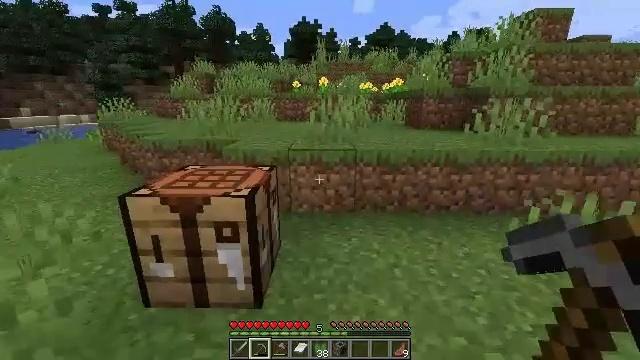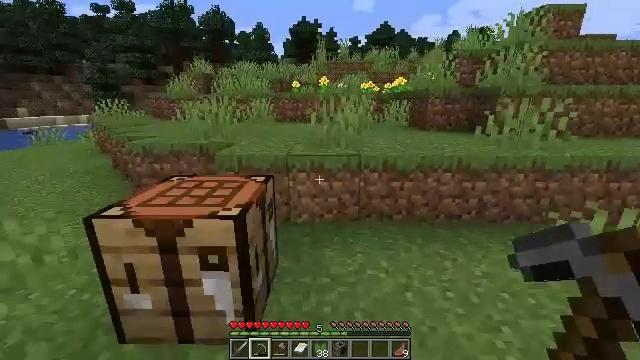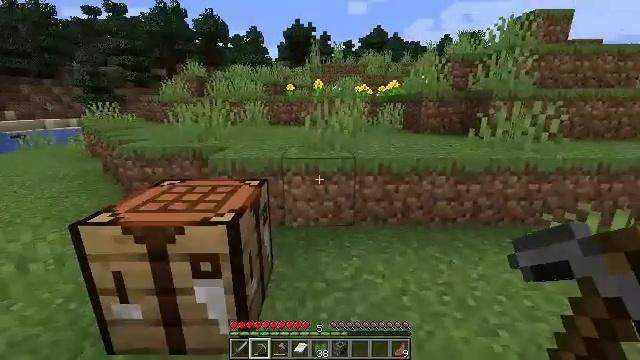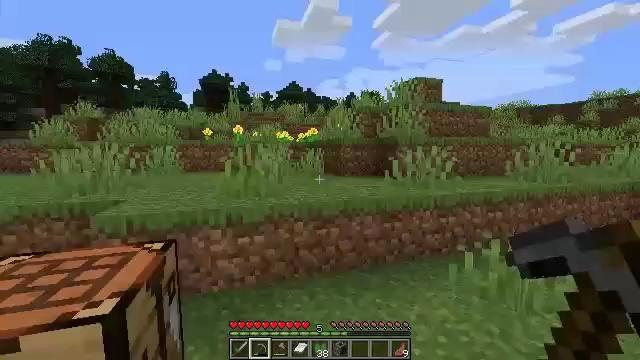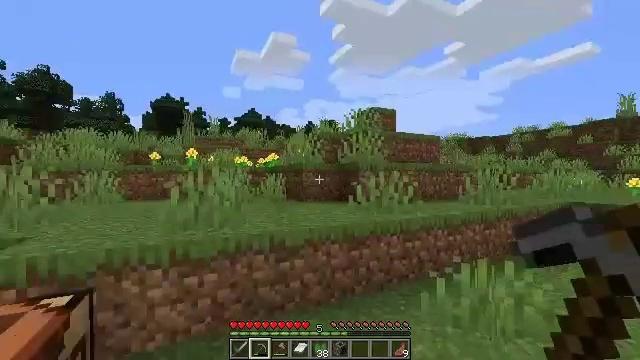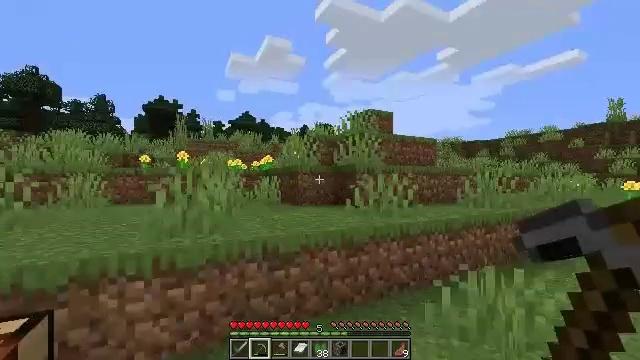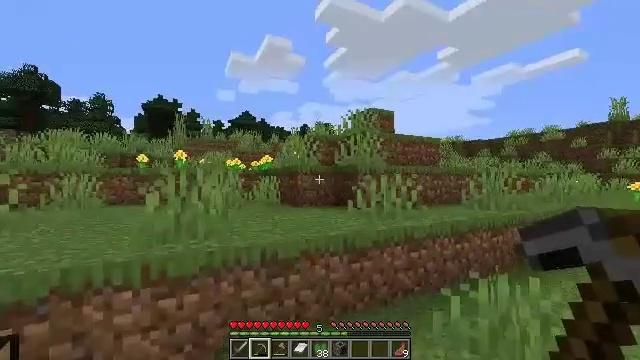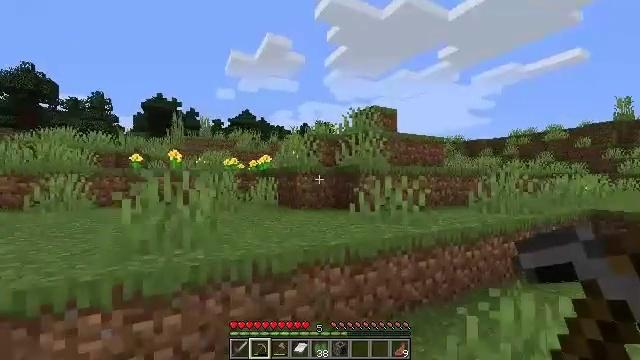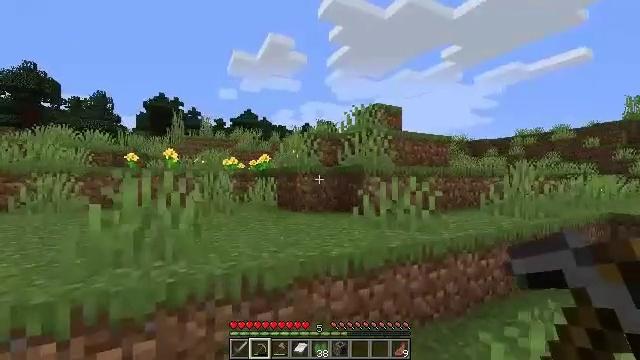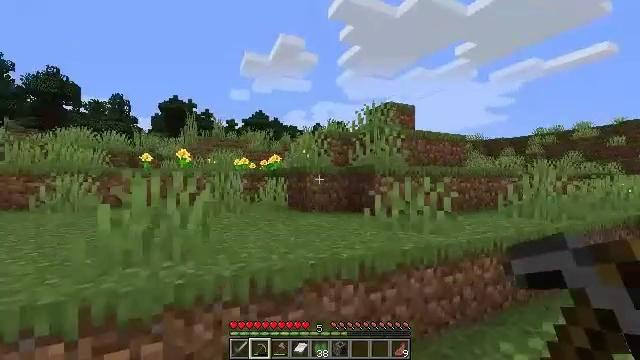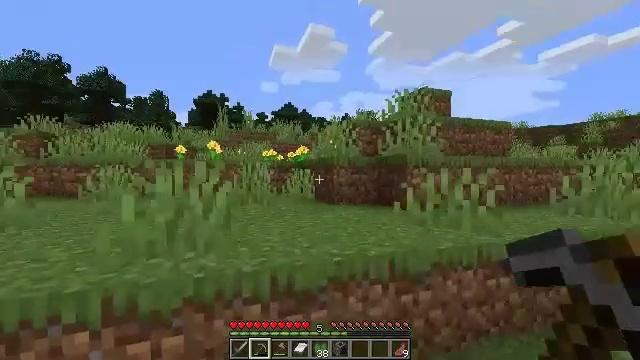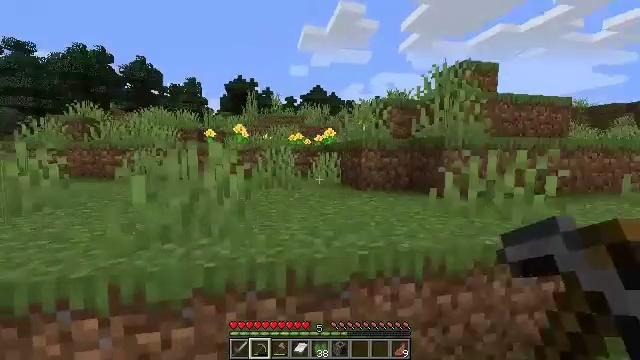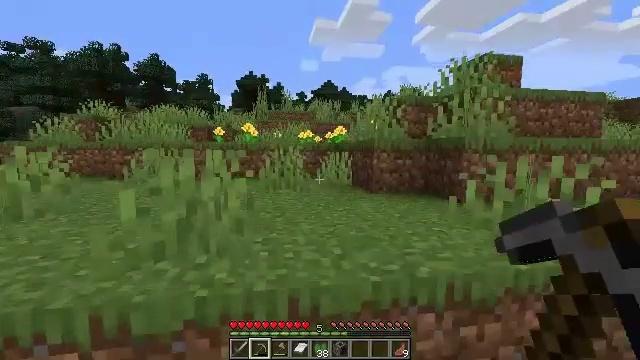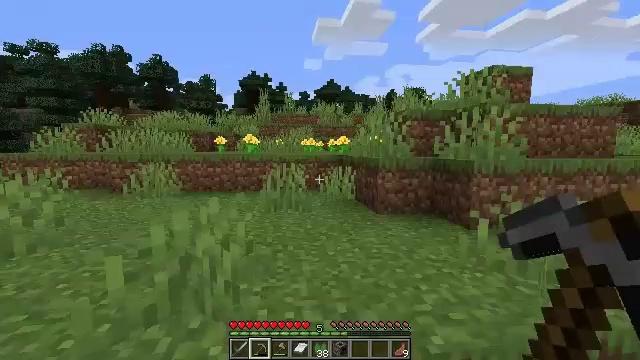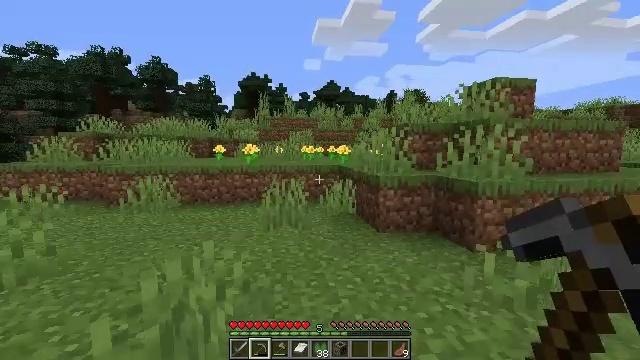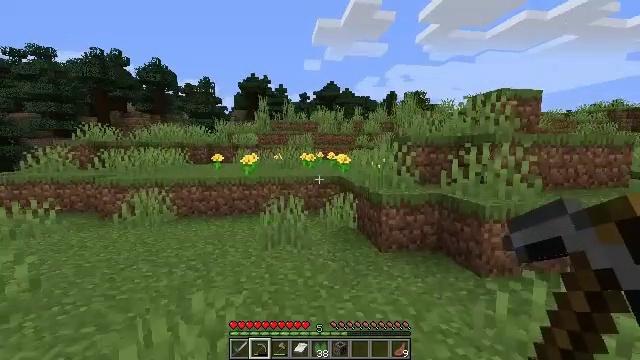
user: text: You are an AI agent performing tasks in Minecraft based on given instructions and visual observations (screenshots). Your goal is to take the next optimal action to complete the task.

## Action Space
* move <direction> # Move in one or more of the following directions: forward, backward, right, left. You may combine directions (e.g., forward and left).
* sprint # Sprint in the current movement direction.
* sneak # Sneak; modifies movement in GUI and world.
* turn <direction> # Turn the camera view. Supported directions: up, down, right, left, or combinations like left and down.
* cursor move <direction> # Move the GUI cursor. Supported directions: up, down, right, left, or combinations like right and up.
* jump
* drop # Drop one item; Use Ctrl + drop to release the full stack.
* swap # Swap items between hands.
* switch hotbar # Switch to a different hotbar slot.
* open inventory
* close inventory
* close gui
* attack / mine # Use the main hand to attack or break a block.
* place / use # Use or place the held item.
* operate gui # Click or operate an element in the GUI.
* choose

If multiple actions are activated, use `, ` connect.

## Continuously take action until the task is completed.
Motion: motion action
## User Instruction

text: Mine the dandelion from the ground.
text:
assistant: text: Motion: move forward
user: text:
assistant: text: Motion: move forward, turn right
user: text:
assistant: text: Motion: move forward, turn right and up
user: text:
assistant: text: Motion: move forward, turn right and up
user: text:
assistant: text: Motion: move forward, turn right
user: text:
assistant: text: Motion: move forward
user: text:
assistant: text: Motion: move forward
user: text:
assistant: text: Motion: move forward
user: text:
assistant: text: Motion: move forward, turn left
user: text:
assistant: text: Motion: move forward, turn left and down
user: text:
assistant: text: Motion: move forward, turn left and down
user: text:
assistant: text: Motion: move forward, turn left and down, jump
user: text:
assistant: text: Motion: move forward, jump
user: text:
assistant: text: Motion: move forward, jump
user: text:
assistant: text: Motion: move forward, jump
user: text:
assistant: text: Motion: move forward
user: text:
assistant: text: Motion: move forward
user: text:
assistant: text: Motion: move forward
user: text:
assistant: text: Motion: move forward
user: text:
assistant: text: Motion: move forward, sprint
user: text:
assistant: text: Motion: move forward, sprint
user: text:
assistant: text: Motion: move forward, sprint
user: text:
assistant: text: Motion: move forward
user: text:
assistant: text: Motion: move forward
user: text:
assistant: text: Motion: move forward
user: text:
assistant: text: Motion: move forward
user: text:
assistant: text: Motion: move forward
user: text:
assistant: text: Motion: move forward
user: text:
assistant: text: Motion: move forward
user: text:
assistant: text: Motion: move forward